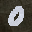
Label: 0